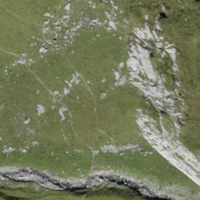
EUNIS habitat code: 23
Species observed at this site:
Cicindela campestris